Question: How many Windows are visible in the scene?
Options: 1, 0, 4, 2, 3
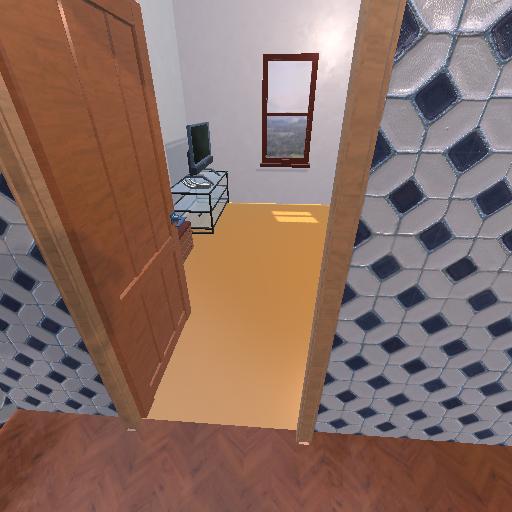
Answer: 1